Question: I am curious to know why?

'r"\"' print '\\'
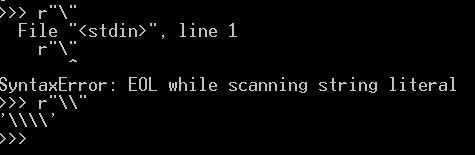
Answer: Don't confuse with the immediate output of python and 'print' statements.
Hopefully, The following example will clarify your doubts.
'''
In [5]: a = "a
b"
In [6]: a
Out[6]: 'a
b'
In [7]: print a
a
b
In [8]: a = r'\'
In [9]: a
Out[9]: '\\'
In [10]: print a
\
'''
If your doubt is regarding 'raw string' ('r''' represents raw string), <URL> is a good read.
Quoting the essentials here:
> A "raw string literal" is a slightly different syntax for a string
literal, in which a backslash, \, is taken as meaning "just a
backslash" (except when it comes right before a quote that would
otherwise terminate the literal) -- no "escape sequences" to represent
newlines, tabs, backspaces, form-feeds, and so on. In normal string
literals, each backslash must be doubled up to avoid being taken as
the start of an escape sequence.